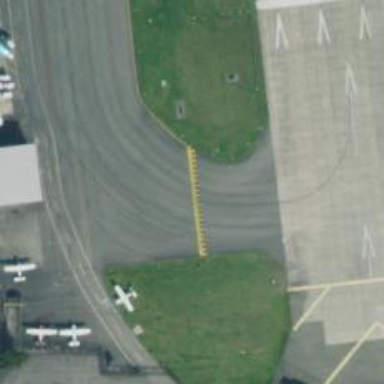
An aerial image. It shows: View of taxiway at the airport.